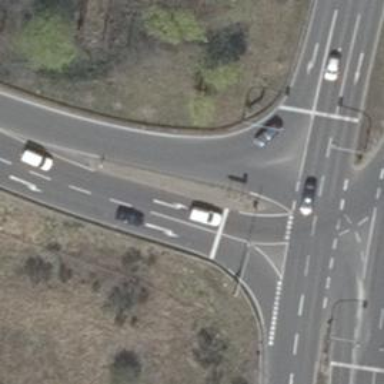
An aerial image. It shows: Road with traffic signals.